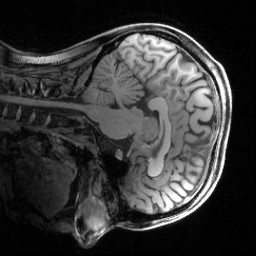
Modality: T1w
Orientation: sagittal
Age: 26
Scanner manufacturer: siemens
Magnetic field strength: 3 T
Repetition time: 2.5 s
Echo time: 0.00444 s